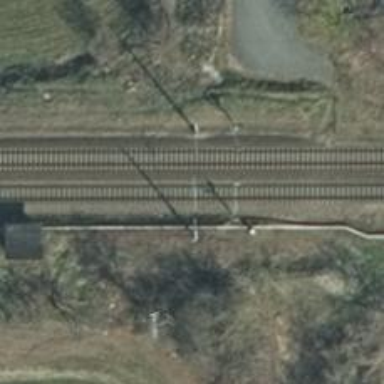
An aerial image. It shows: Milestone along the railway with catenary mast.